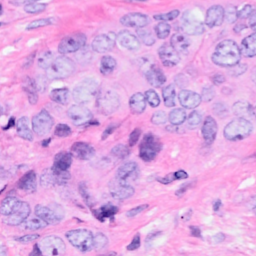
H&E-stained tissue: Breast